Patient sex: M
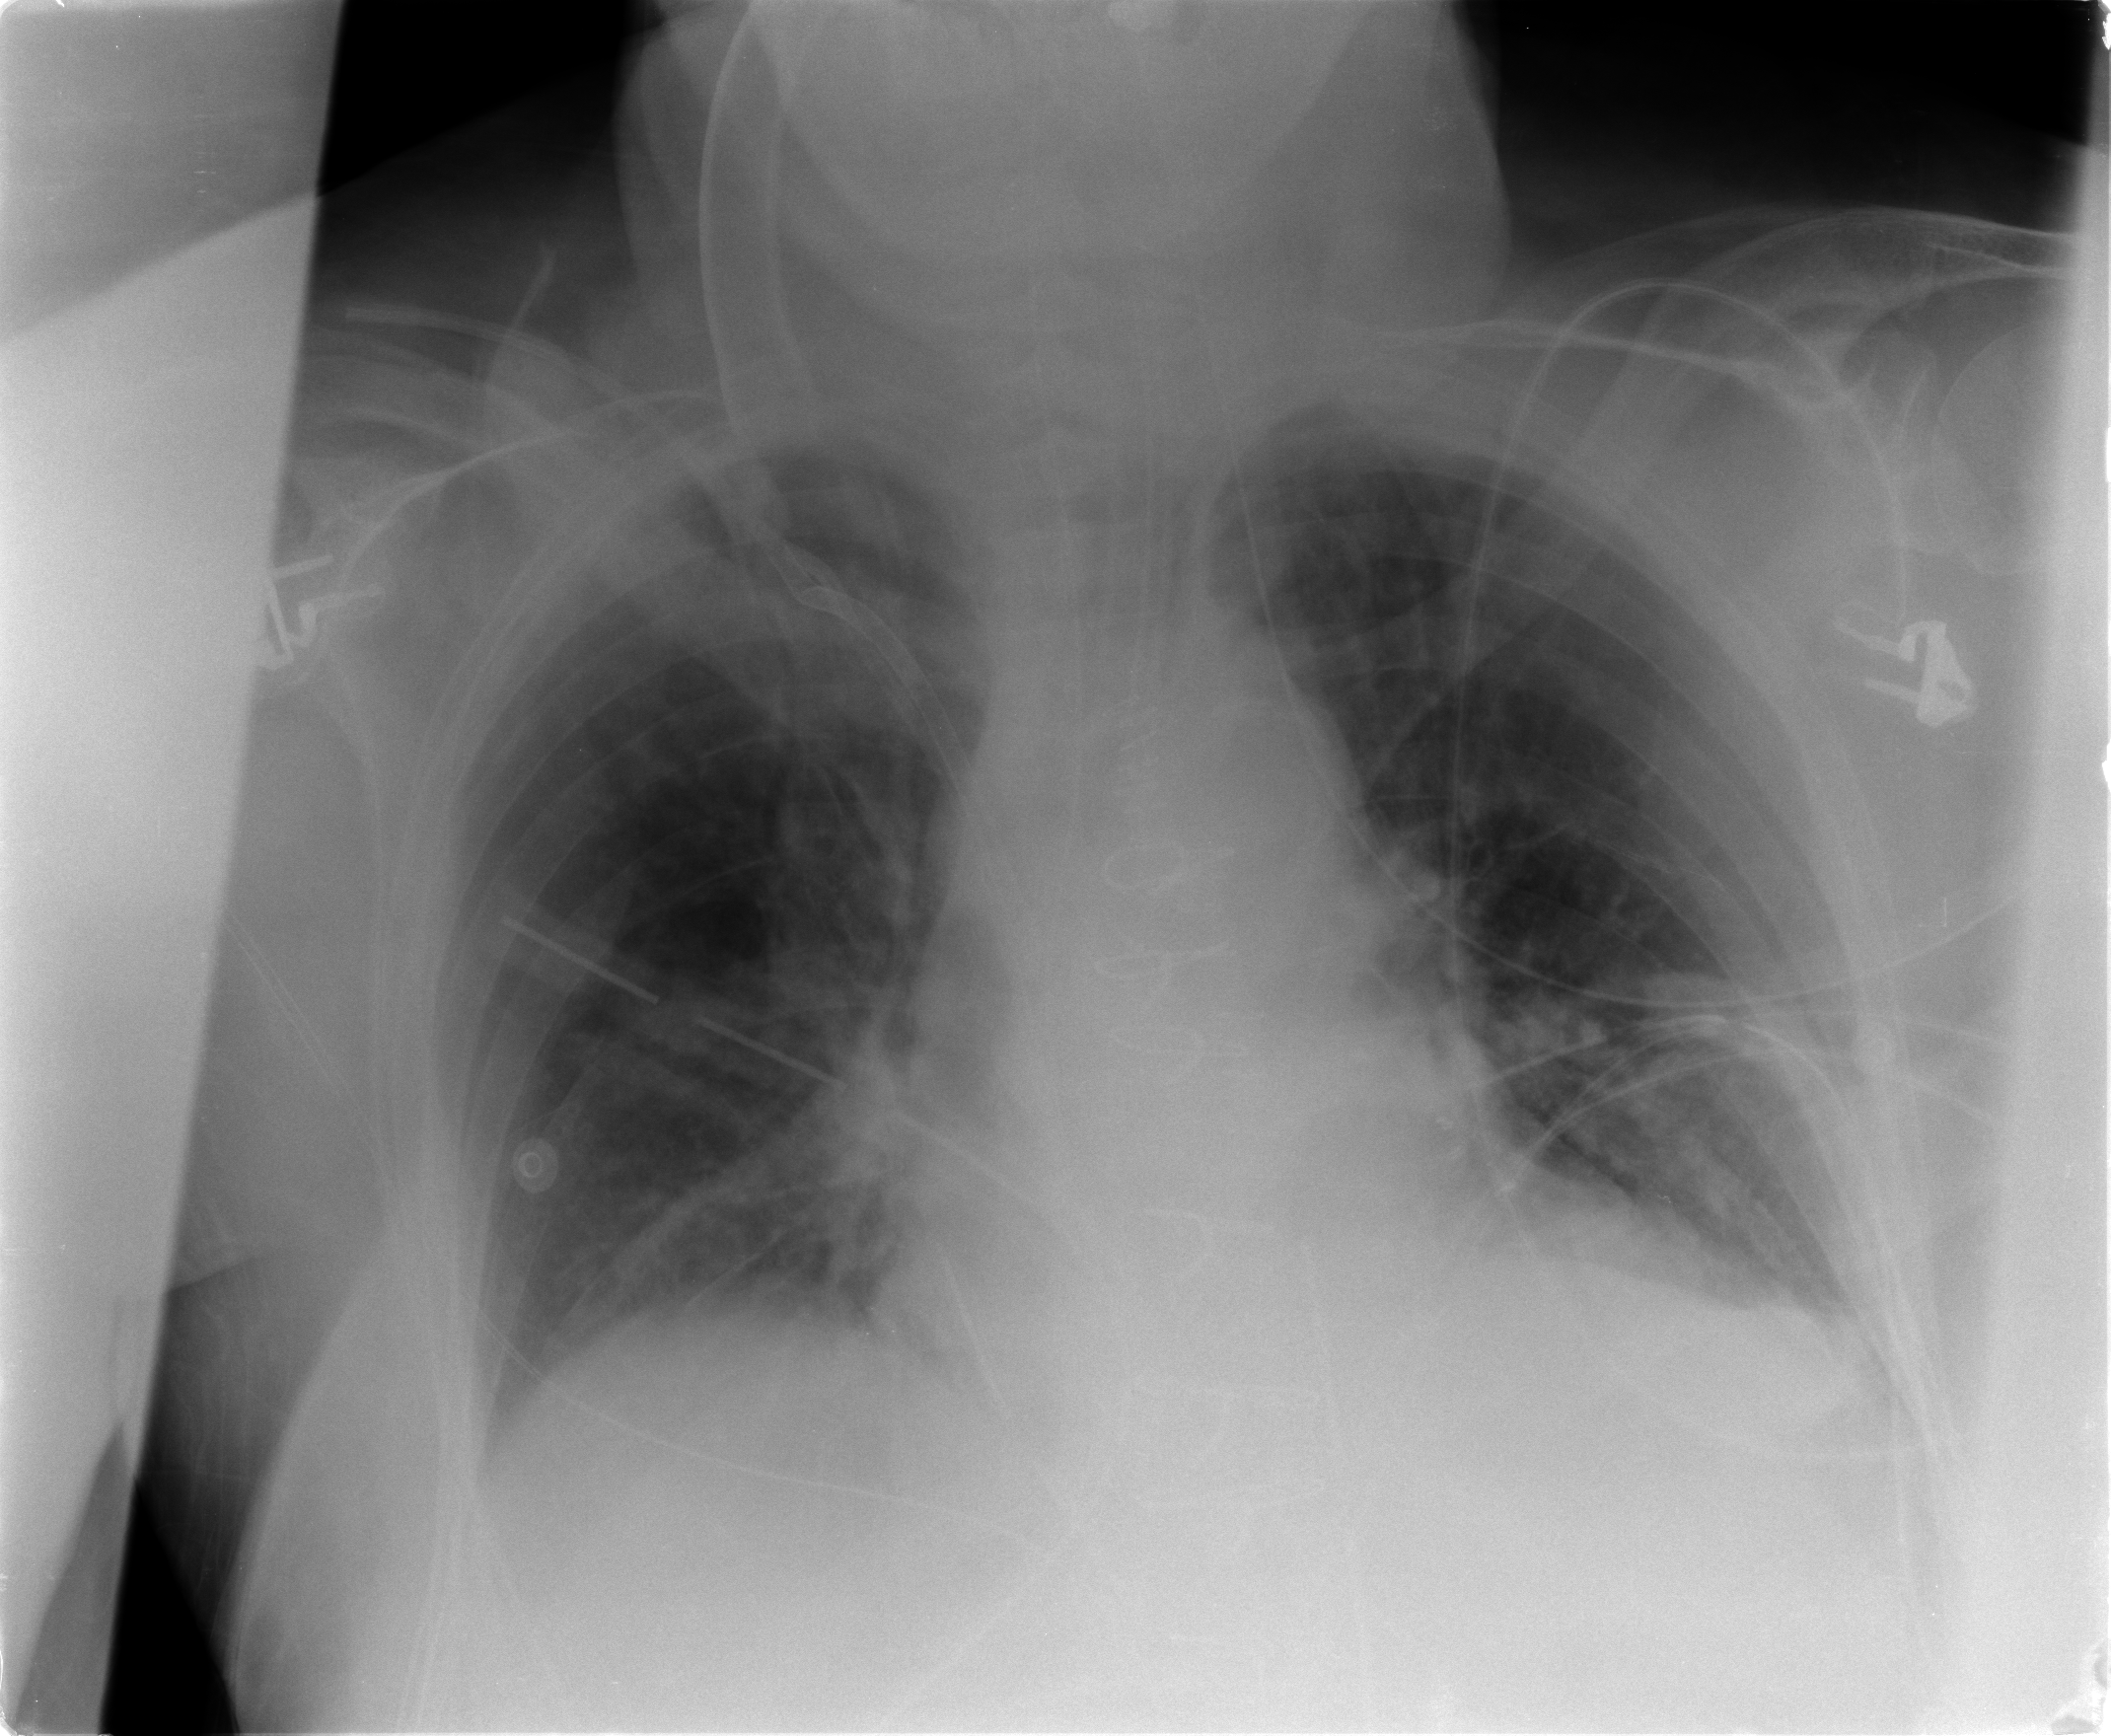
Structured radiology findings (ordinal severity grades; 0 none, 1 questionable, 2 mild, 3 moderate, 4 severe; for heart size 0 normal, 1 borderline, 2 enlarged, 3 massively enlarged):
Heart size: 2
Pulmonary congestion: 0
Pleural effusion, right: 1
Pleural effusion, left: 2
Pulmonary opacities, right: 0
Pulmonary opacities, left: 1
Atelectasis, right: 2
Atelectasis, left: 2